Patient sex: M
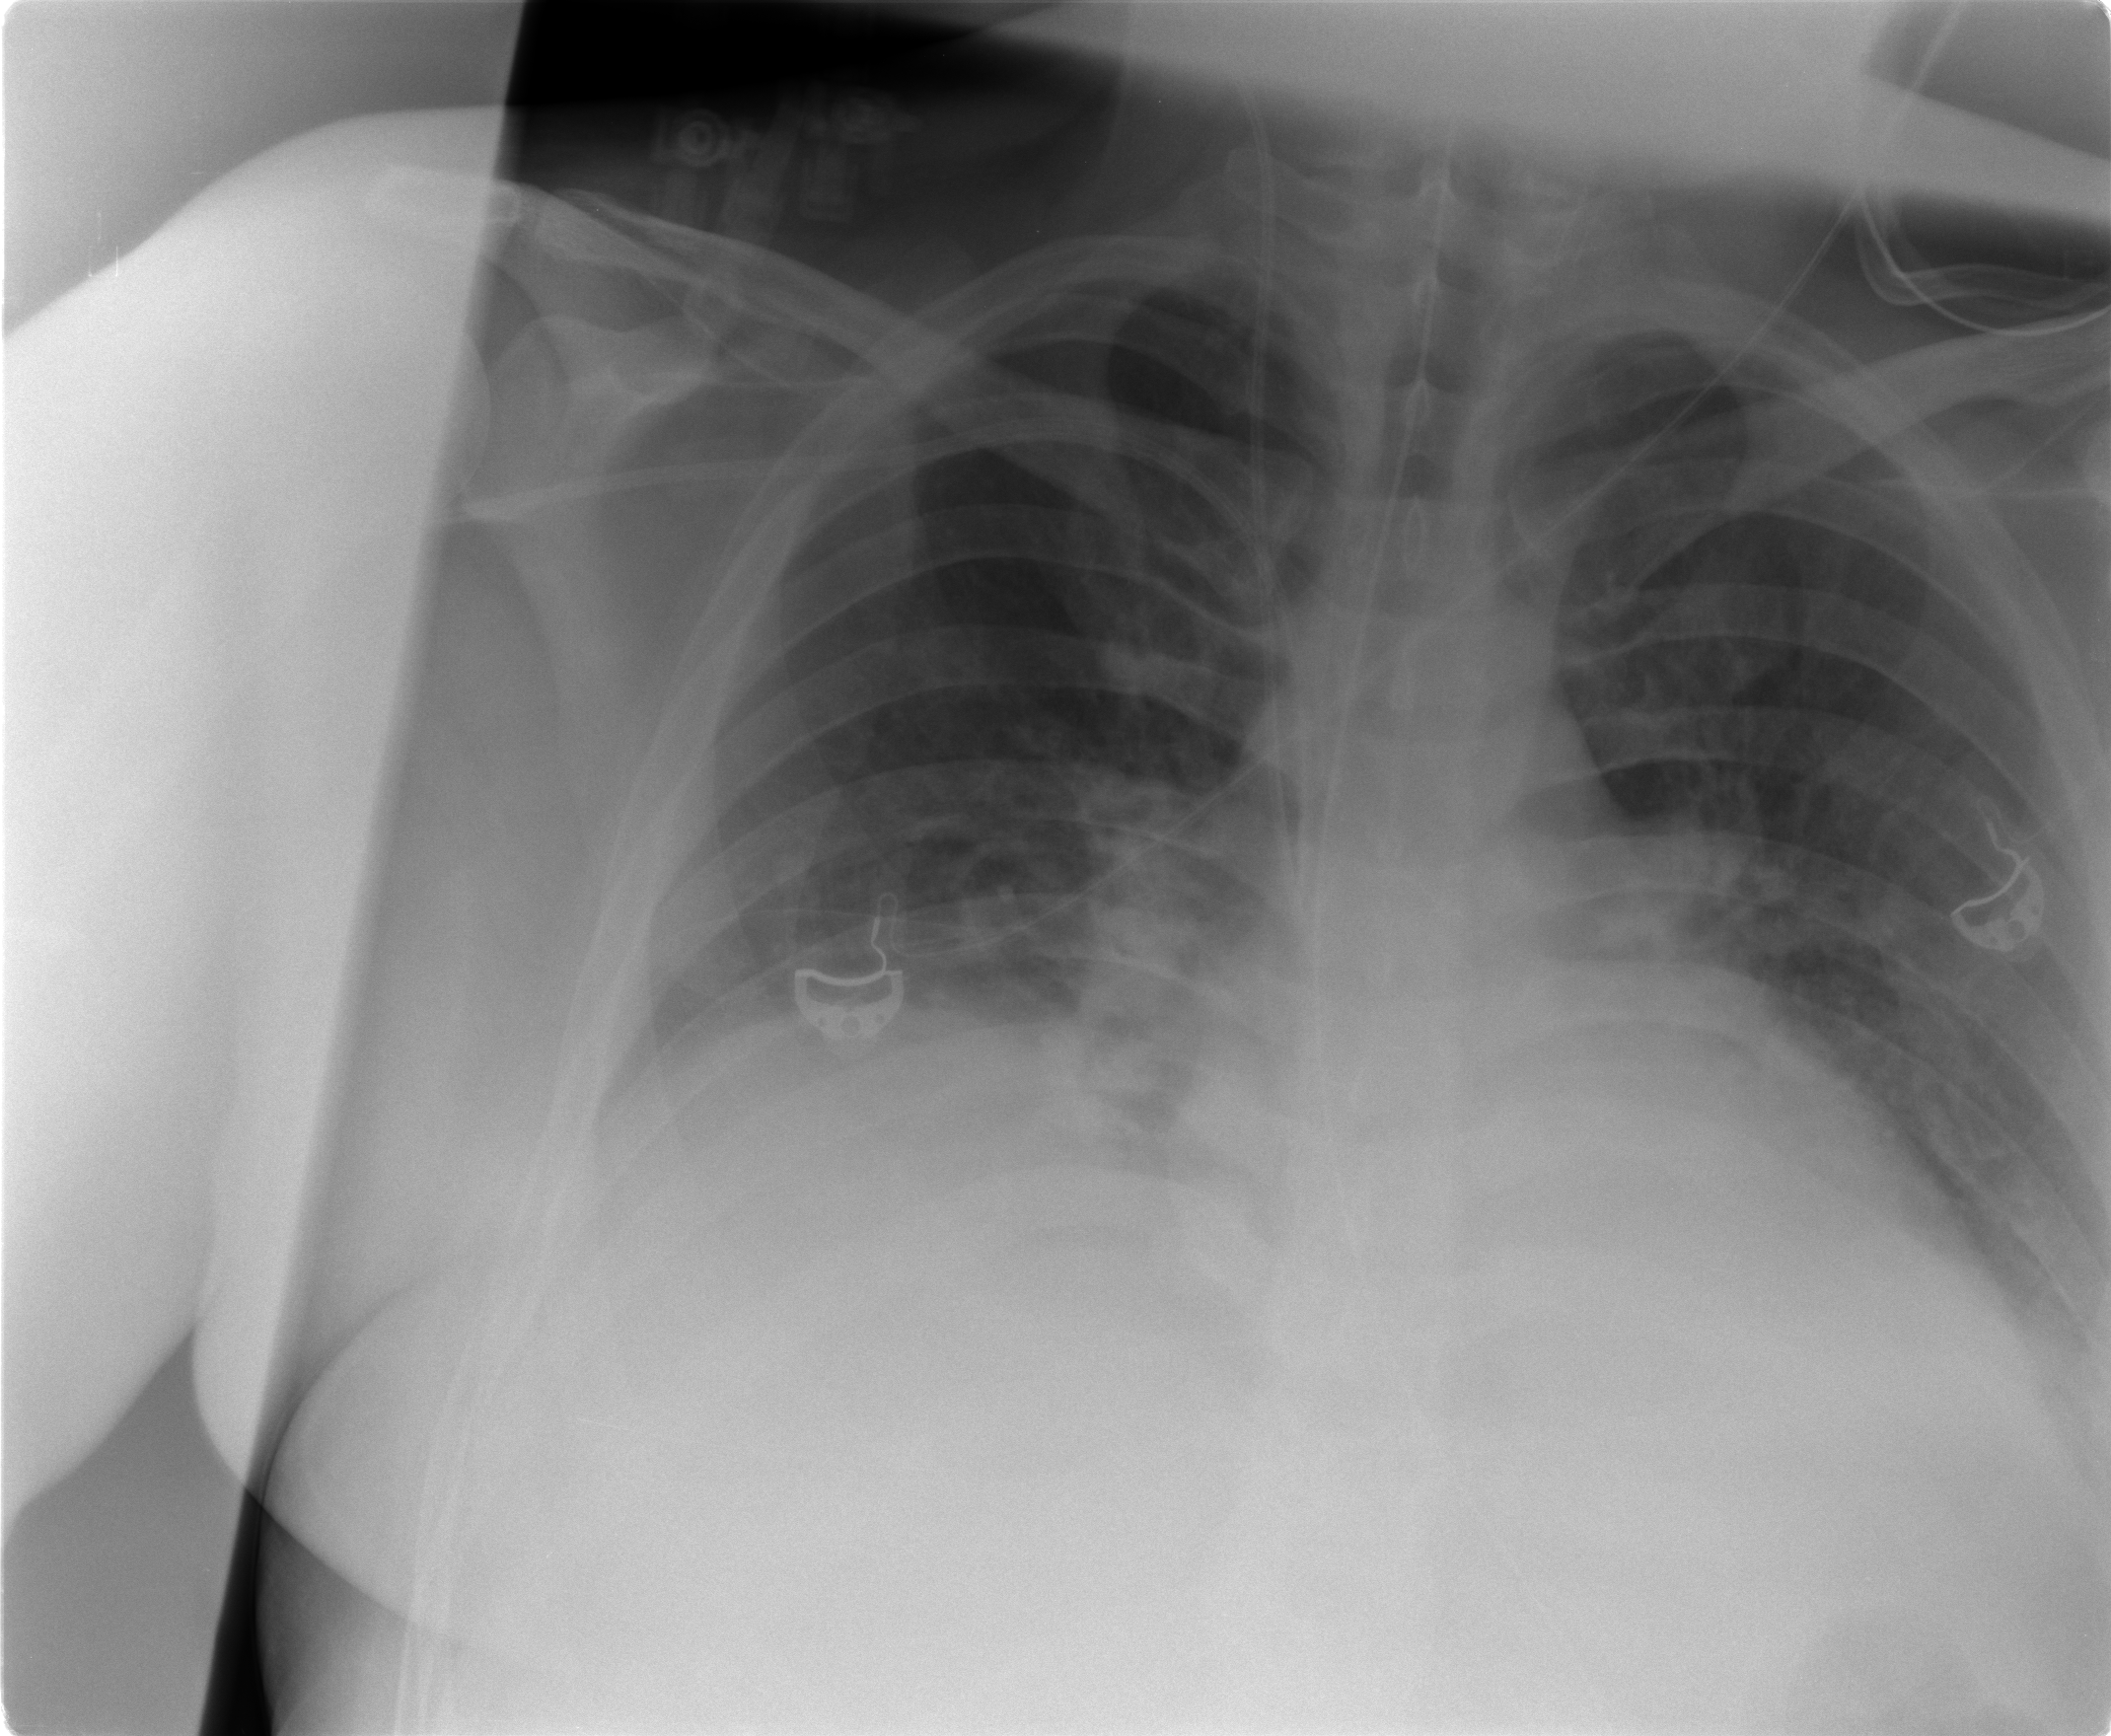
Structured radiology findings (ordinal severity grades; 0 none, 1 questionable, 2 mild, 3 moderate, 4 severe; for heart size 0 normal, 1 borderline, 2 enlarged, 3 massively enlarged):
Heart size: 0
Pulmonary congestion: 2
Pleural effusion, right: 2
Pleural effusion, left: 1
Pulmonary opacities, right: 0
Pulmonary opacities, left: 0
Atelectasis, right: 2
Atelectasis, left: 2